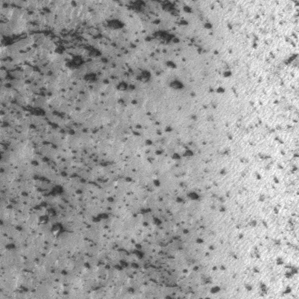
Label: frost